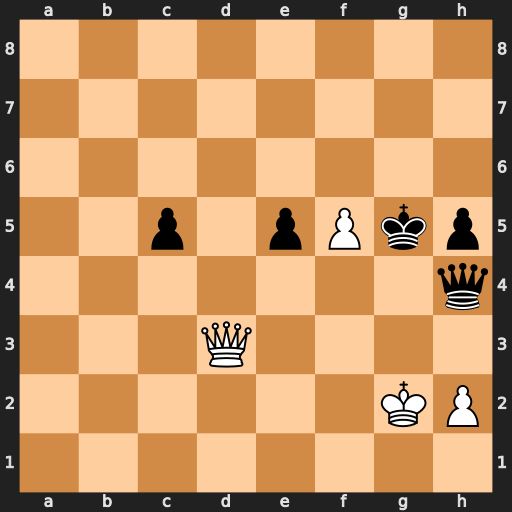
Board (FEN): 8/8/8/2p1pPkp/7q/3Q4/6KP/8
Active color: w
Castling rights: -
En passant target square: -
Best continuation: Qd8+ Kg4 Qxh4+ Kxh4 f6